Question: How can I set a list of values by MYSQL in one column like the following query:
'''
SELECT (100005355, 100001548, 100000672, 100001230, 100003382, 100009937, 100003778, 100002486, 100003301, 100005056, 100003435, 100003666, 100002761, 100008818, 100008341, 100003438, 100000581, 100009800, 100007165) AS ID;
'''
result needs to be like this list

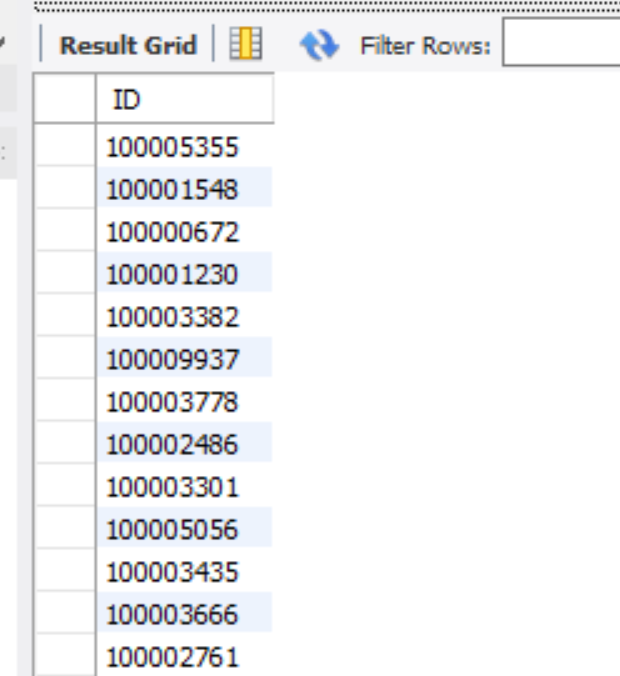
Answer: You can do it with 'UNION ALL':
'''
SELECT 100005355 AS ID UNION ALL
SELECT 100001548 UNION ALL
SELECT 100000672 UNION ALL
SELECT .....
'''
If you want to create a new table:
'''
CREATE TABLE tablename AS
SELECT 100005355 AS ID UNION ALL
SELECT 100001548 UNION ALL
SELECT 100000672 UNION ALL
SELECT .....
'''
In MySql 8.0+ you can use the 'VALUES' statement with 'ROW' constructor:
'''
WITH cte(ID) AS (VALUES ROW(100005355), ROW(100001548), ROW(100000672))
SELECT * FROM cte
'''
See the <URL>.